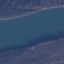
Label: River